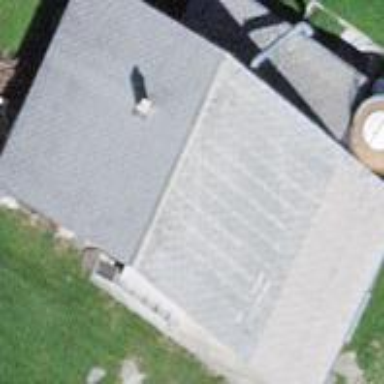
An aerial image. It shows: Barn.